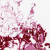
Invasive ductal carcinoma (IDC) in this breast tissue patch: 0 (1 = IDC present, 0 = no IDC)